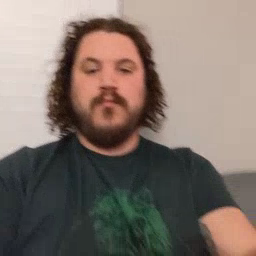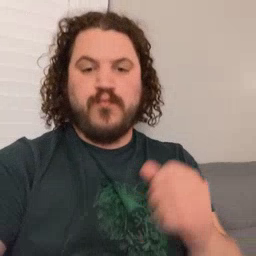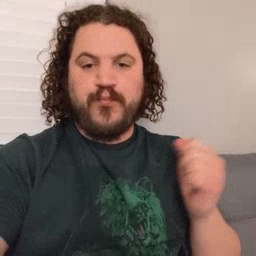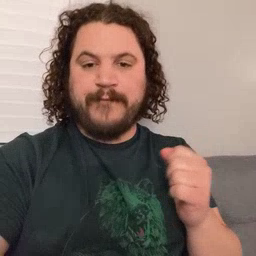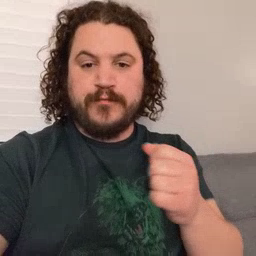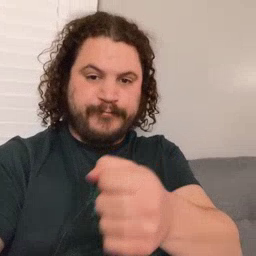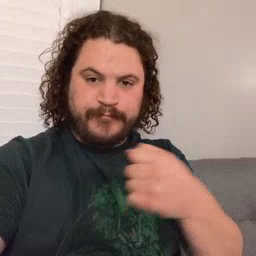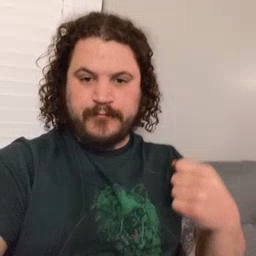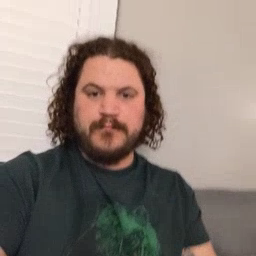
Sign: refrigerator